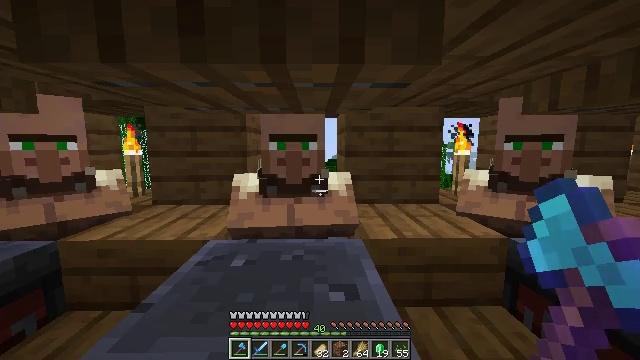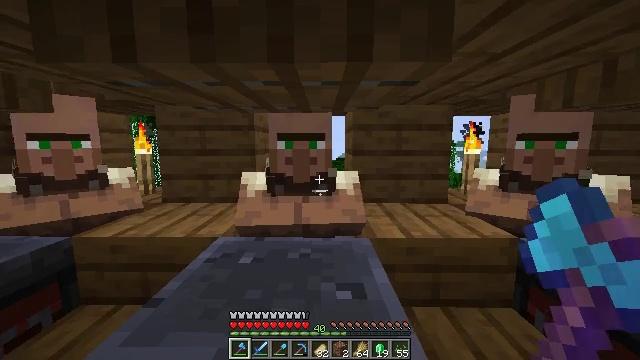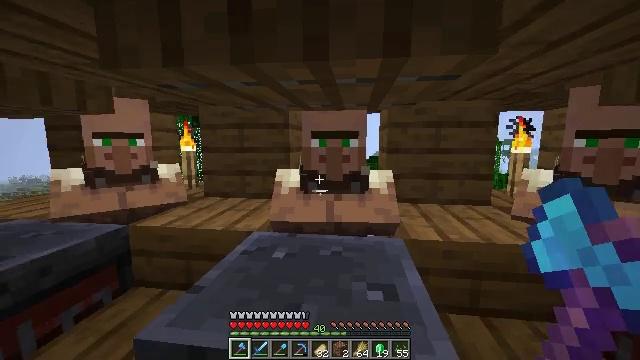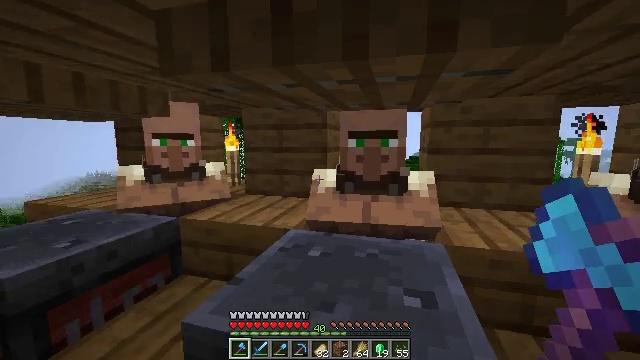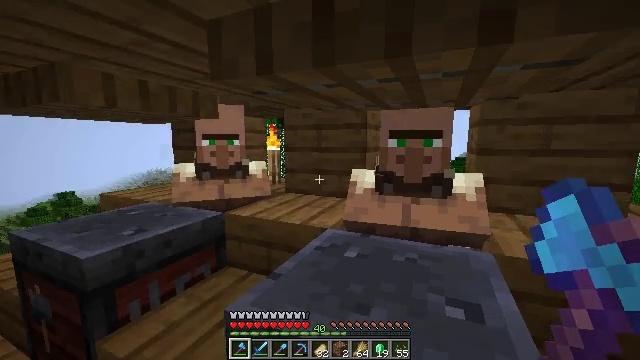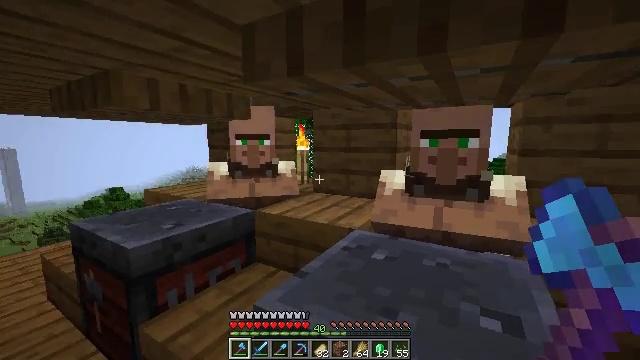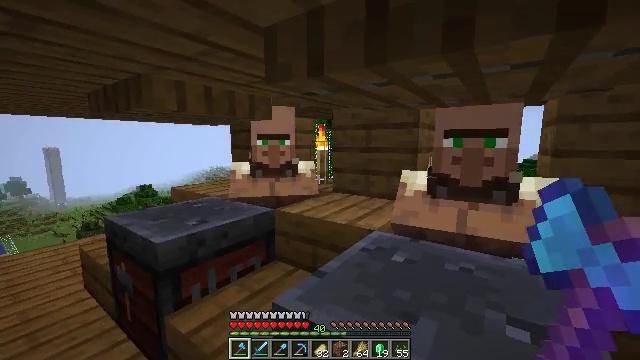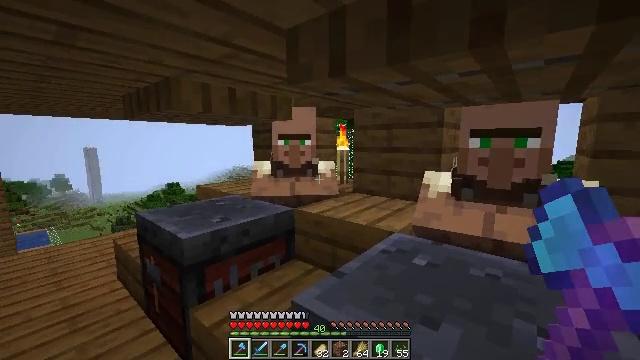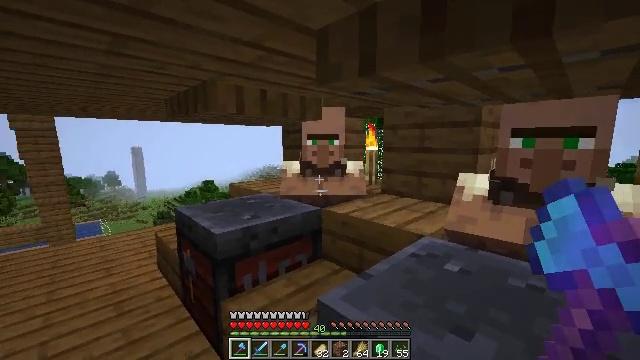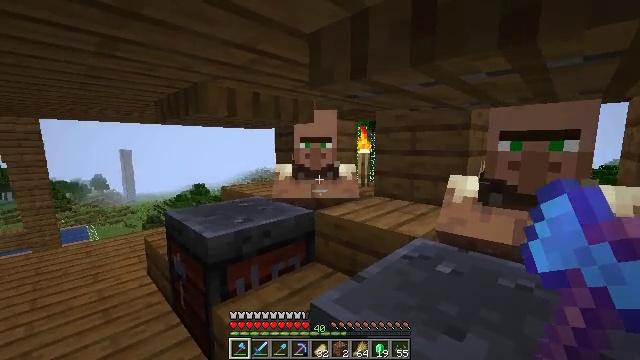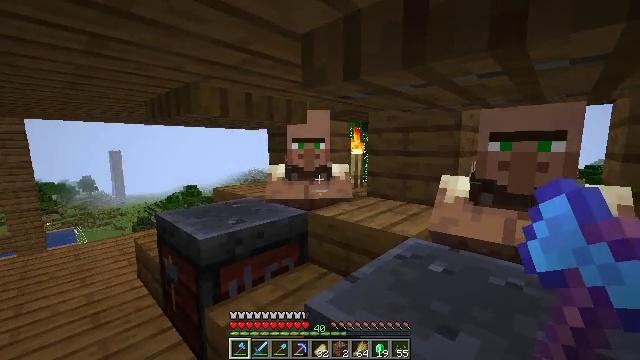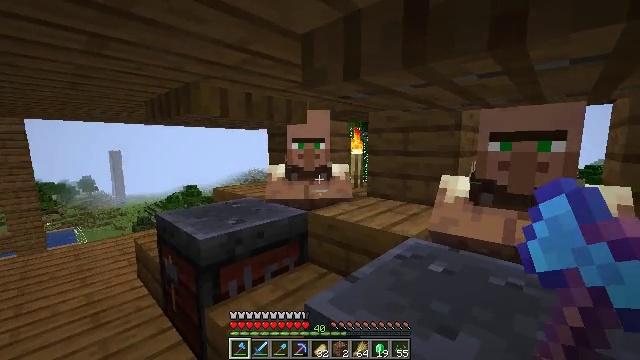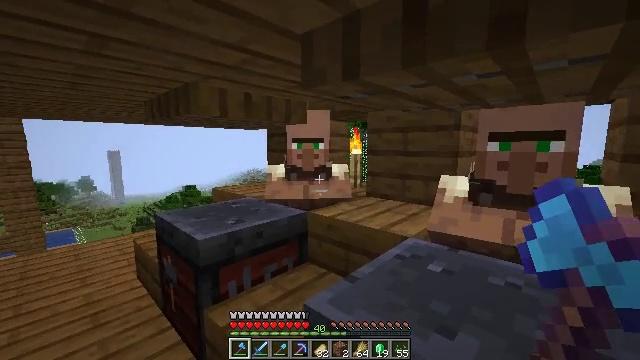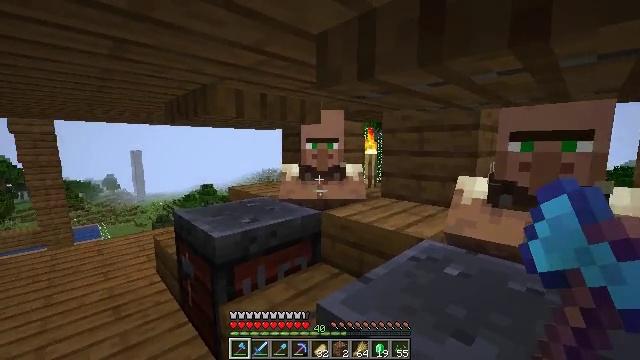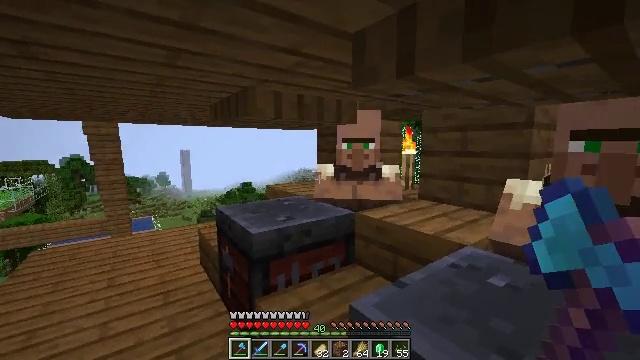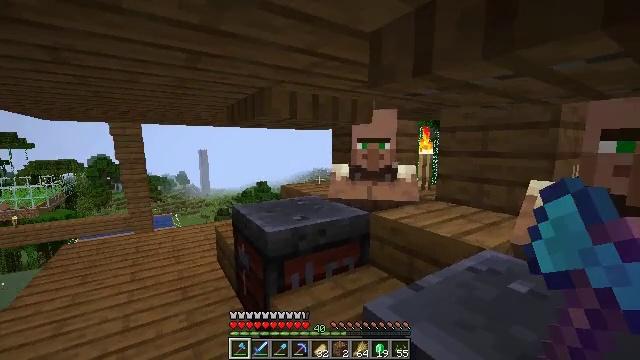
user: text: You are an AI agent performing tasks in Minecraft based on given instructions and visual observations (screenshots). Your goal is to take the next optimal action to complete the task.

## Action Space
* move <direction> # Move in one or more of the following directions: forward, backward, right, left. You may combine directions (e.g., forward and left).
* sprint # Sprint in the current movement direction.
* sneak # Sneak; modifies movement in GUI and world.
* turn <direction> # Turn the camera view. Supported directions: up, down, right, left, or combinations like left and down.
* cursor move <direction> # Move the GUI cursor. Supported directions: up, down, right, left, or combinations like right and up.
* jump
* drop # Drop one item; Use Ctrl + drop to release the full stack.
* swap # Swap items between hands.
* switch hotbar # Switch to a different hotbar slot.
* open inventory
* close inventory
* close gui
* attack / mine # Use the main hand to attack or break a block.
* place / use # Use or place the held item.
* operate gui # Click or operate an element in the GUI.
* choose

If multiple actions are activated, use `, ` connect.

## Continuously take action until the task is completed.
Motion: motion action
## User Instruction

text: Produce a diamond hoe at the crafting table.
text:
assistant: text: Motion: turn left
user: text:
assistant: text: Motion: turn left
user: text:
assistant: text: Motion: turn left
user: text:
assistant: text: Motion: turn left
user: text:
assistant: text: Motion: turn left
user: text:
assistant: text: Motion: turn left
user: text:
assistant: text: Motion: turn left
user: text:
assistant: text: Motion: turn left
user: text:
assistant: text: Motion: turn right
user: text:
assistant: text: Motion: turn right
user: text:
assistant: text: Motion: no_op
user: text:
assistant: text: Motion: no_op
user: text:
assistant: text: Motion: turn left
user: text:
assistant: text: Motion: turn left
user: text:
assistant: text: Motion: turn left
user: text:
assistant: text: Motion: move forward and move left
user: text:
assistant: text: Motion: move forward and move left
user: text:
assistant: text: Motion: move forward and move left, turn right
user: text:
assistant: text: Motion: move forward and move left, turn right
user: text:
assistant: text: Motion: move forward and move left, turn right
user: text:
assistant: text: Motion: move forward and move left, turn right
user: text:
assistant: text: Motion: move forward and move left, turn right
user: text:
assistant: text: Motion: move forward and move left, turn right
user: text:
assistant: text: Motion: turn right
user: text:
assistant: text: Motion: turn right
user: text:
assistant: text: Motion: turn right
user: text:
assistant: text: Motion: turn right
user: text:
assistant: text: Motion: turn right
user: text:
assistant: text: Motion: no_op
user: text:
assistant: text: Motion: use / place